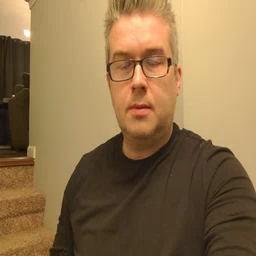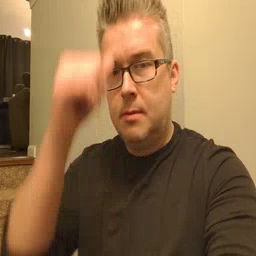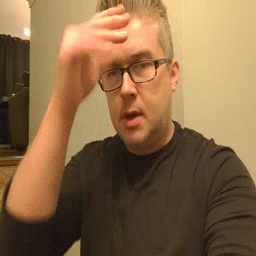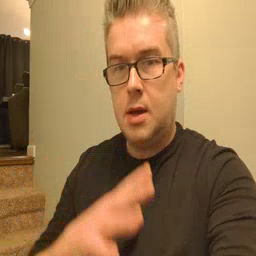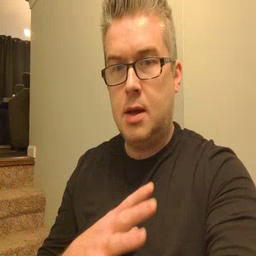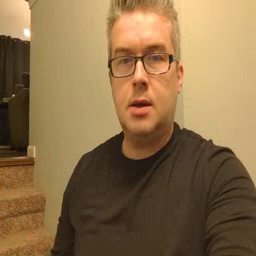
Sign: man